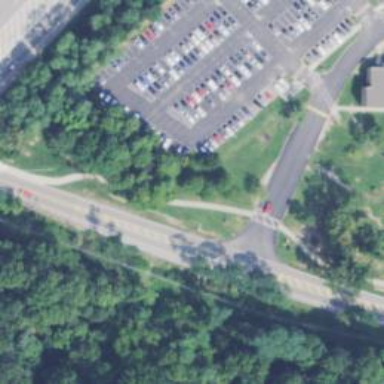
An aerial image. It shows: Path.